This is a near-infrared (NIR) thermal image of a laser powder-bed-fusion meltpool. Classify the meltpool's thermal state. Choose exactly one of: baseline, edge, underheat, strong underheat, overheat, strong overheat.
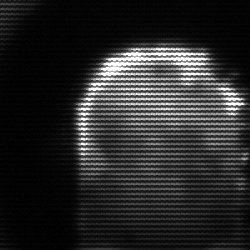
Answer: baseline